Question: Here is the database schema I just drew up.

- - - -
Constraint:
You cannot add tags to a beer that does not belong to the category those tags are associated with.
Is this design correct regarding the constraint? Is this something I should handle in my code?
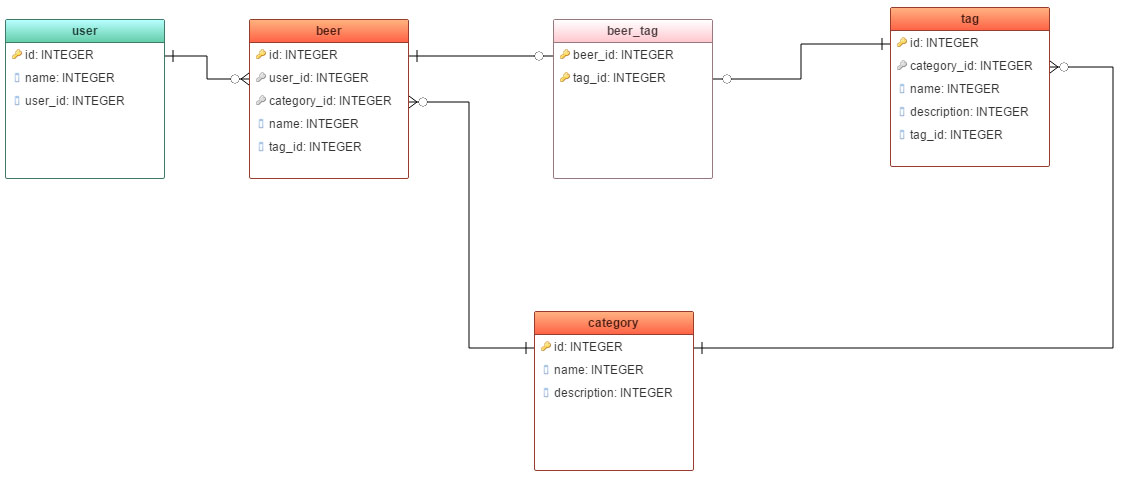
Answer: Given your constraints, yes, this design is correct.
This design also requires that each tag can belong to only a single category. No many-to-many between category and tag.
> You cannot add tags to a beer that does not belong to the category those tags are associated with.
This rule must be enforced through app logic. Nothing in the database design prevents a beer being assigned to tags of categories not assigned that beer. Not a flaw in your design, just the way it is. A relational database design cannot itself enforce every kind of rule or constraint.
Given how vague the idea of 'user', 'tag', and 'category' is in your brief description, there is no further advice to be given or further thoughts to consider as we cannot understand the business problem/context.